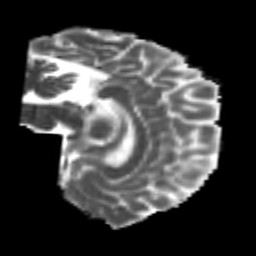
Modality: MD
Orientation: sagittal
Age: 26
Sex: female
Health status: healthy
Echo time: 0.074 s